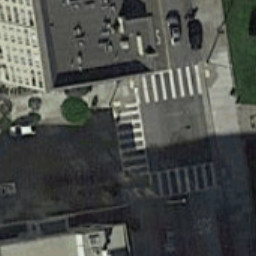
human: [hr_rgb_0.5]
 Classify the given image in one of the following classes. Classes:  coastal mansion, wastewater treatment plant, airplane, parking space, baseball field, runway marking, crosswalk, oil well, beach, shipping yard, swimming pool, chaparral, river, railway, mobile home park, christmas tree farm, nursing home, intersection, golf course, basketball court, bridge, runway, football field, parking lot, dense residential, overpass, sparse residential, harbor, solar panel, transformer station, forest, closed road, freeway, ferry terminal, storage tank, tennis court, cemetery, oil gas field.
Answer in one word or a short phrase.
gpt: crosswalk